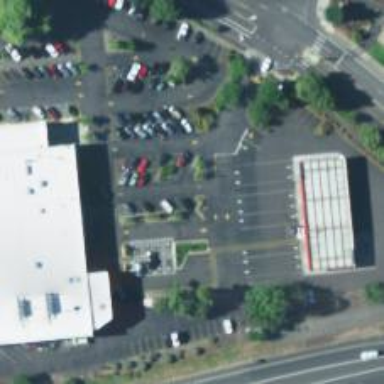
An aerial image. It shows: Parking space is available.